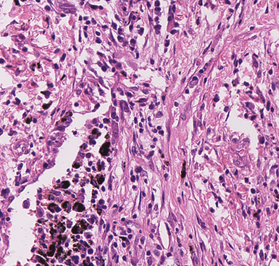
Tumor epithelial tissue: no
Tumor-associated stroma tissue: yes
Normal tissue: no